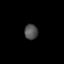
Tissue: lung
Cell type: Epithelial cells
Senescence score: 0.5475
Nuclear area (px): 198
Mean DAPI intensity: 81.121